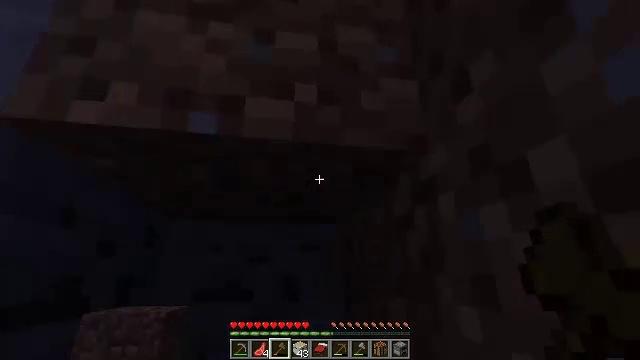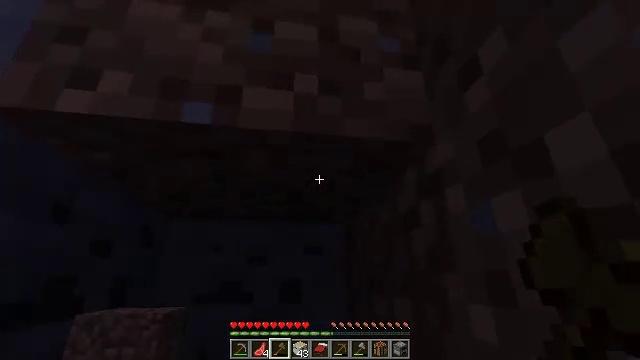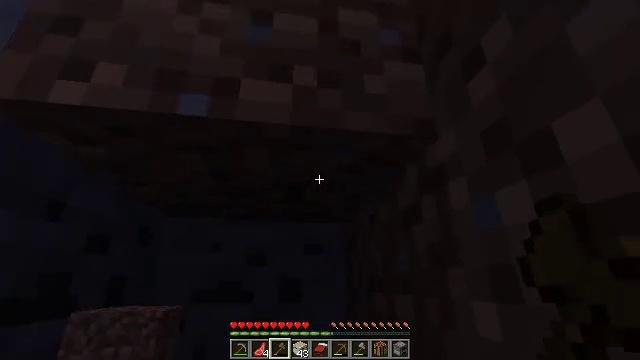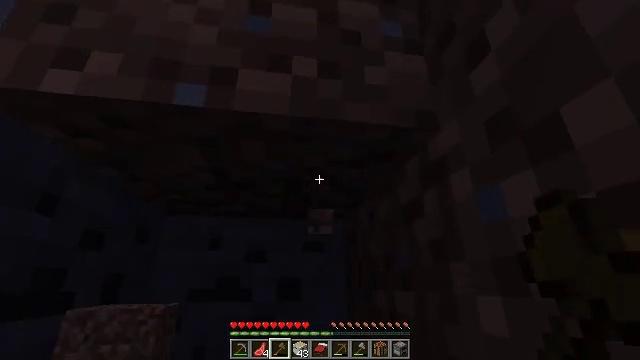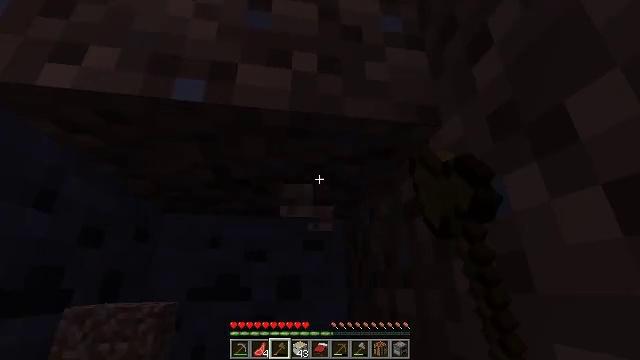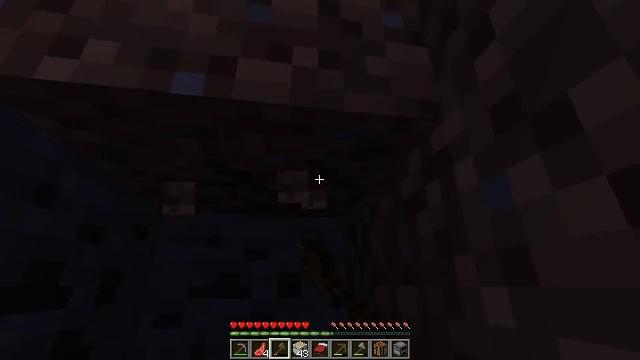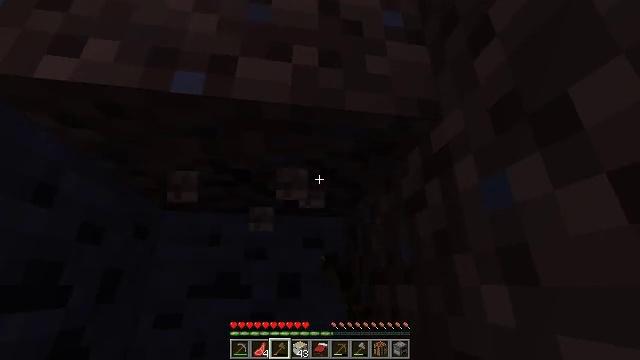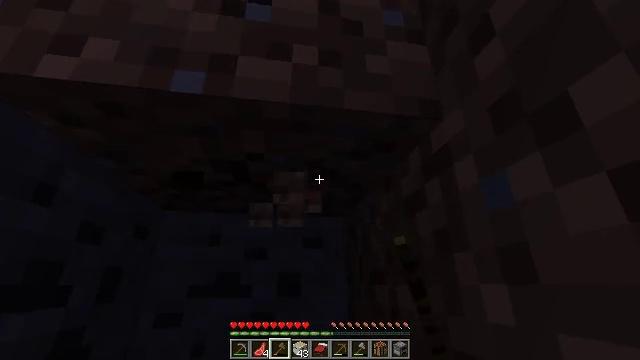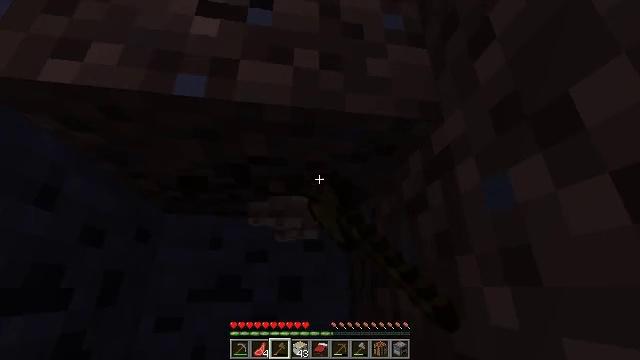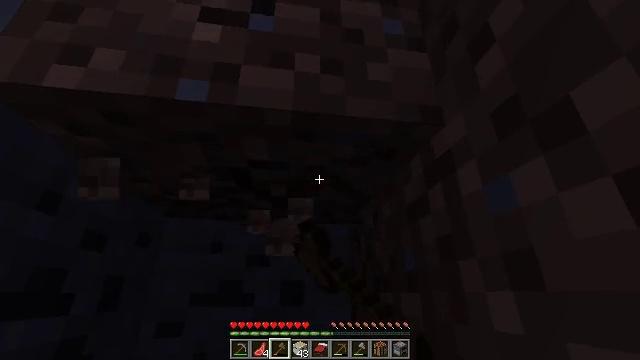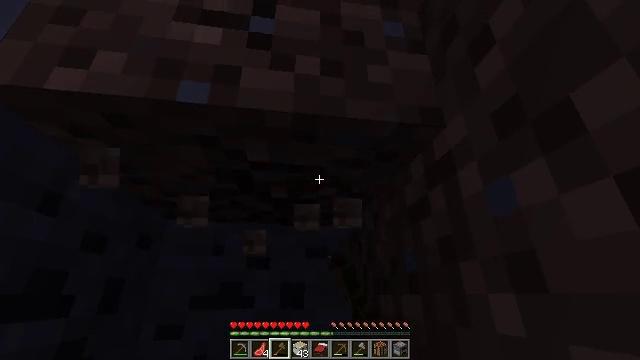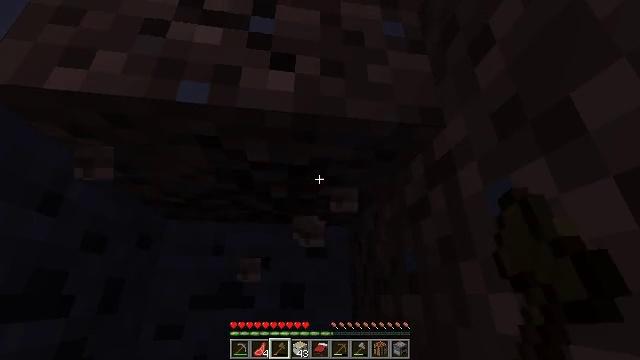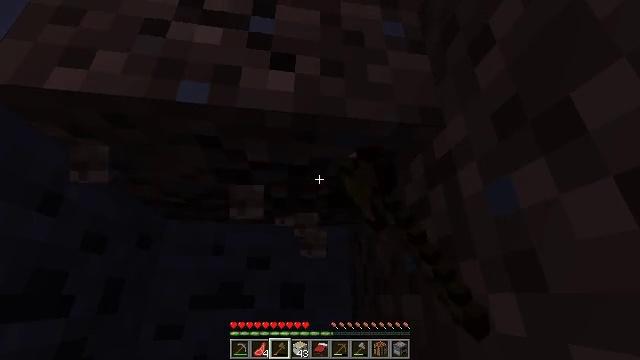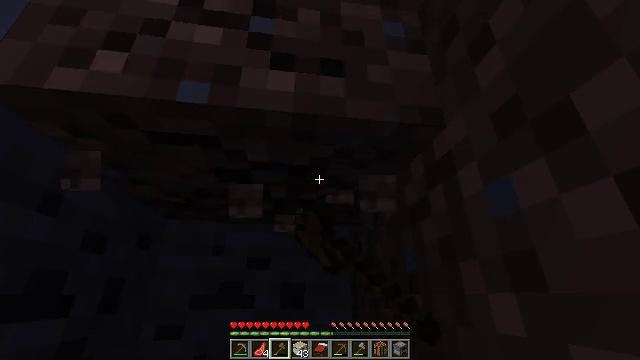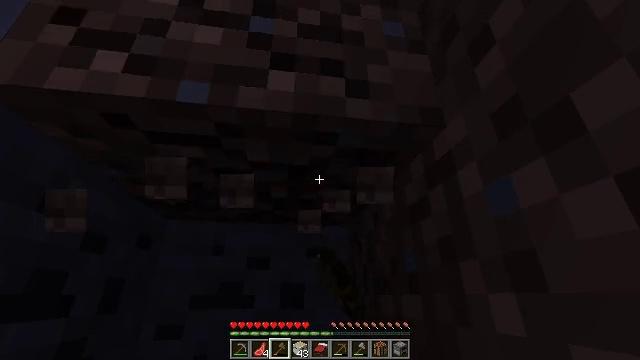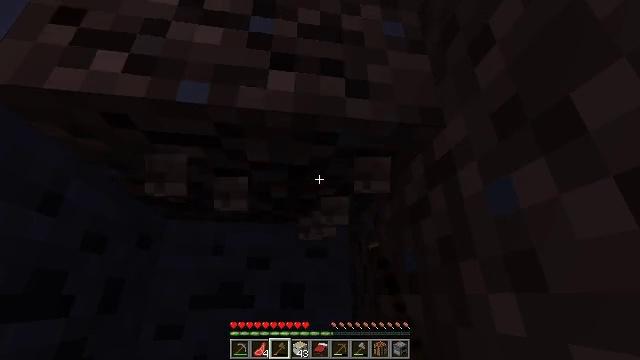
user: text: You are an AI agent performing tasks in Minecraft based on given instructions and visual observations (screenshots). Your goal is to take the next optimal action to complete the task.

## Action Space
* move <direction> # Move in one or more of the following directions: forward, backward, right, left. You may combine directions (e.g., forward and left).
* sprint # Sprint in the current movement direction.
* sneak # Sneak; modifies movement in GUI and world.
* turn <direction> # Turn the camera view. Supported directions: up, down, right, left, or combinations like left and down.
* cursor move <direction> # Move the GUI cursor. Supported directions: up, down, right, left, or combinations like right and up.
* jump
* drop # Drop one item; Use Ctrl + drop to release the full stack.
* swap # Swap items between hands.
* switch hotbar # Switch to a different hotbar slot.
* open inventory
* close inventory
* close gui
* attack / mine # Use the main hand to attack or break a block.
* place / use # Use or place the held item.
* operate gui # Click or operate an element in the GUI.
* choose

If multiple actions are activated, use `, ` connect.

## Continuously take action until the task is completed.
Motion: motion action
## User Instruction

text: Break the dirt block.
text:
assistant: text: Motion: no_op
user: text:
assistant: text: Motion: no_op
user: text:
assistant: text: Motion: attack / mine
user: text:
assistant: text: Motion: attack / mine
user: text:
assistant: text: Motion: attack / mine
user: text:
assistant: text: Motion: attack / mine
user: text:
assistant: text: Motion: attack / mine
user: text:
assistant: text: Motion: attack / mine
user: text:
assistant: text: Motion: attack / mine
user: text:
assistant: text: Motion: attack / mine
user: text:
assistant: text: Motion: attack / mine
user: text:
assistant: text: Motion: attack / mine
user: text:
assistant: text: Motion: attack / mine
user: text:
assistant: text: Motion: attack / mine
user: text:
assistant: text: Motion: attack / mine
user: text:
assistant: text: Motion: attack / mine
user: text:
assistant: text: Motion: attack / mine
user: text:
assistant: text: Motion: attack / mine
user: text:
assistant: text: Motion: attack / mine
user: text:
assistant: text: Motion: turn up, attack / mine
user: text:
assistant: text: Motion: turn left and up, attack / mine
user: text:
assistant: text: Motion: attack / mine